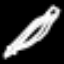
Label: pencil